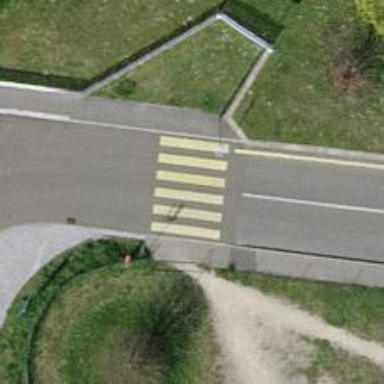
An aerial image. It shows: Marked crossing on the road.